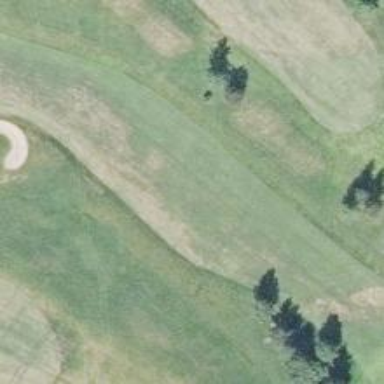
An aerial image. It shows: Golf hole.